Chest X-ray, PA view. Patient: 72 years old, sex M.
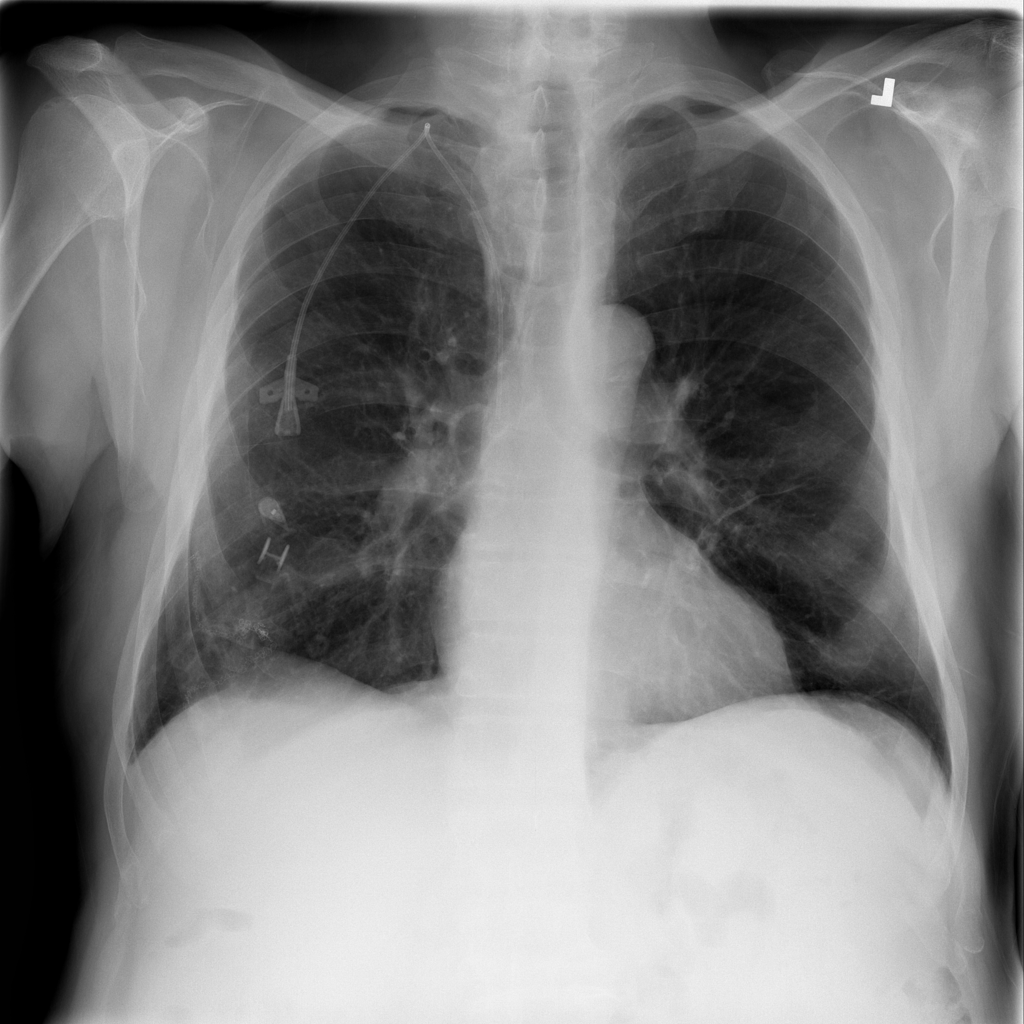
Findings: No Finding